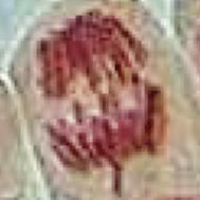
Label: anaphase